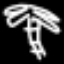
Label: palm tree